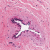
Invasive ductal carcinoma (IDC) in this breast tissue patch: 0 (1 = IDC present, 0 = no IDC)